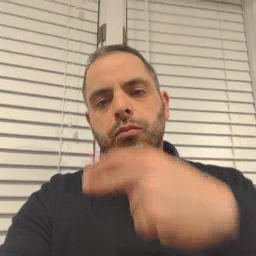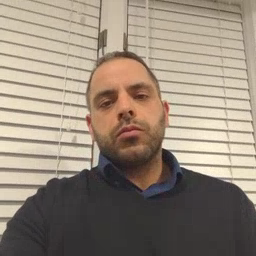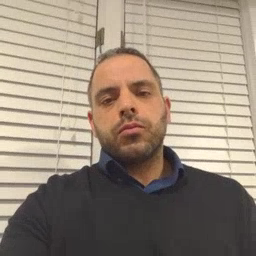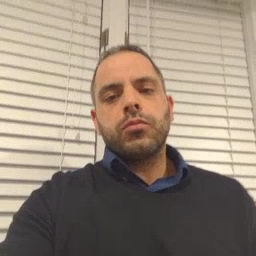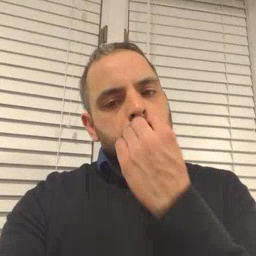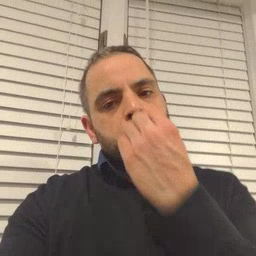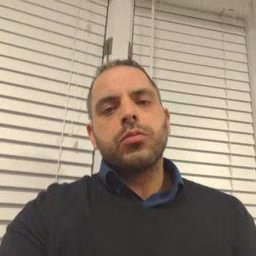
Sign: food